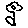
Label: flower